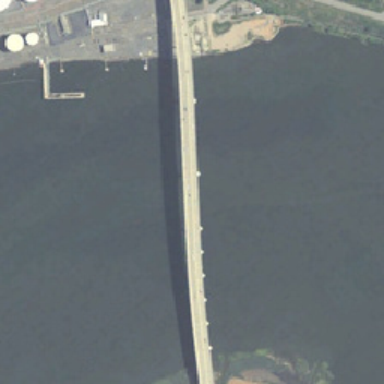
There are two white water tanks and two gray buildings on one side of the bridge .